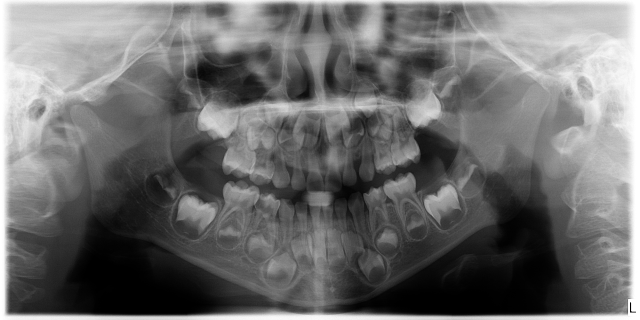
child